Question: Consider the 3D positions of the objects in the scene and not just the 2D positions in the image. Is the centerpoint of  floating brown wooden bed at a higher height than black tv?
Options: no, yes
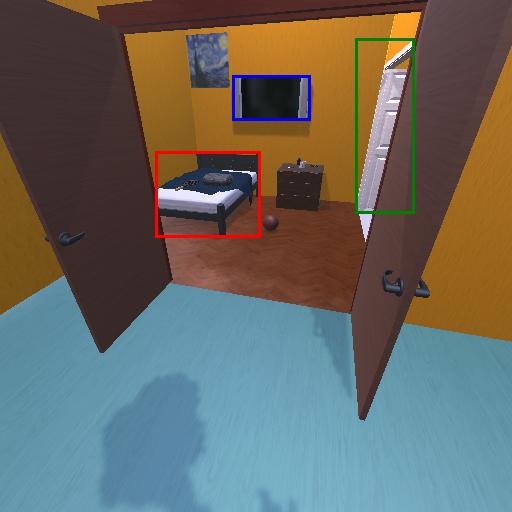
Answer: no